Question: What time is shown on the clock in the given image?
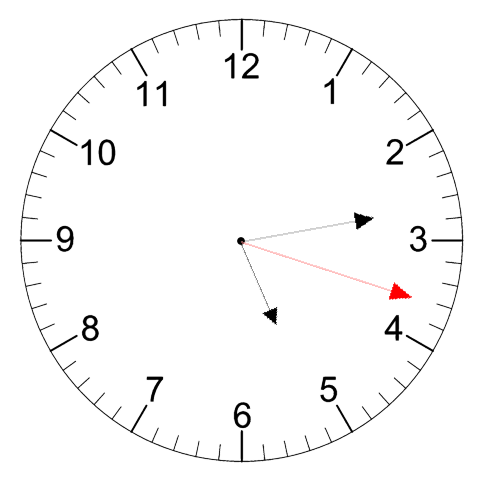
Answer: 05:13:18